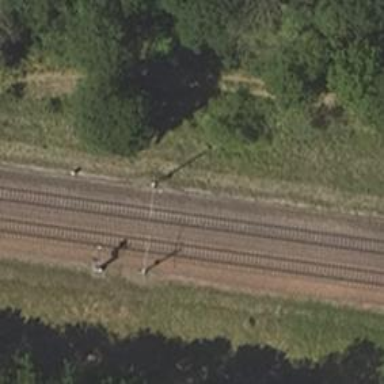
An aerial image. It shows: Milestone along the railway track with catenary mast.